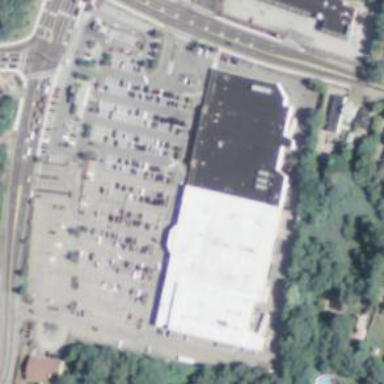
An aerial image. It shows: Supermarket building.